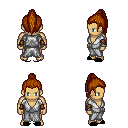
a pixel art fantasy rpg character, male body template, human, tanned skin, white robe, teal pants, brunette long topknot hairstyle, leather bracers, black slippers, four views (front, back, left, right), 2x2 character sprite sheet, small pixel art, hard edges, no anti-aliasing